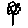
Label: flower